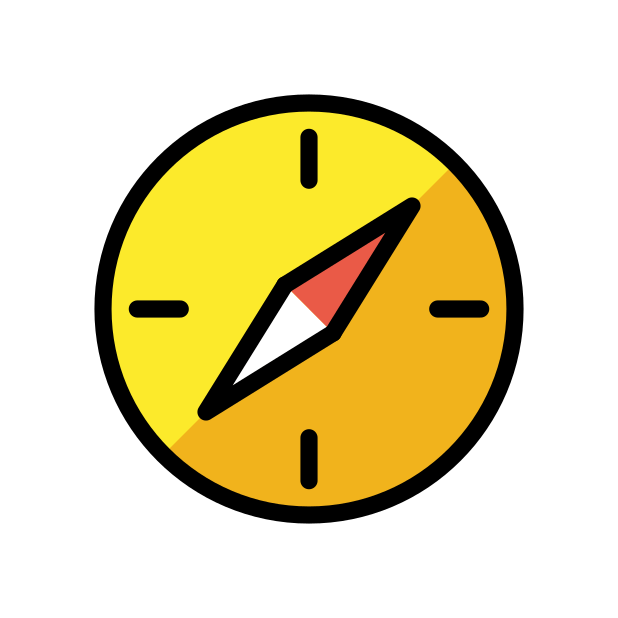
compass